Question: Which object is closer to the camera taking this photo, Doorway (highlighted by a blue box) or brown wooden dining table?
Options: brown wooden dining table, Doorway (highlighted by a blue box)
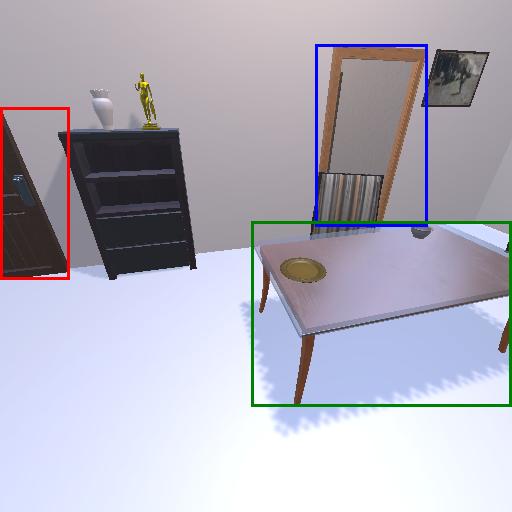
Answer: brown wooden dining table